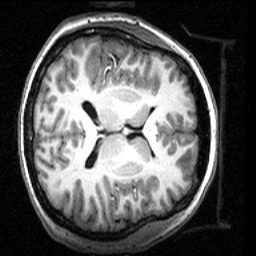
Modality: T1w
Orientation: axial
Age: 35
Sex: female